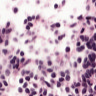
Metastatic tissue present: no